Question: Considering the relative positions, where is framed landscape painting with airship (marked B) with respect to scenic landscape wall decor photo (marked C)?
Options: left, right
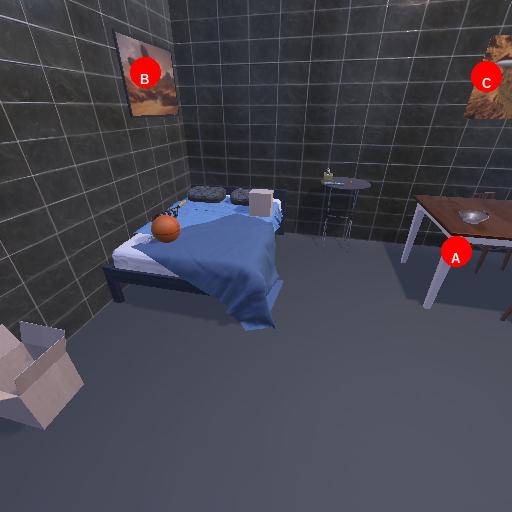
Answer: left